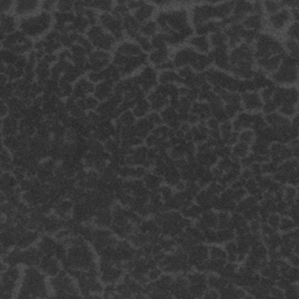
Label: frost